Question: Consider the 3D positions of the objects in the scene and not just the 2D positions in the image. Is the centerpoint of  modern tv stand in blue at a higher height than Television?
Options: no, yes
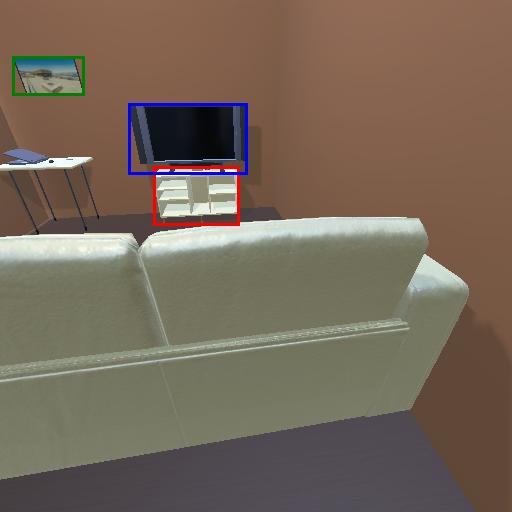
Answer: no